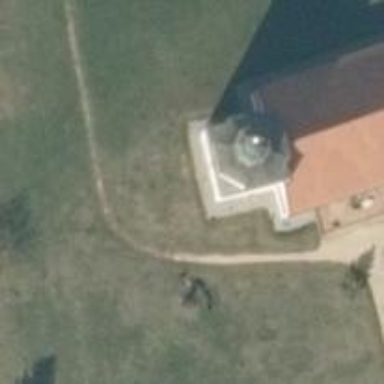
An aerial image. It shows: Bell tower classified as man-made tower.